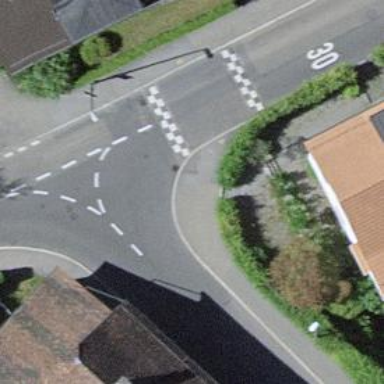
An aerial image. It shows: Kerb barrier.